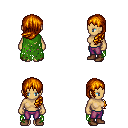
a pixel art fantasy rpg character, female body template, human, tanned skin, green tattered cape, magenta pants, dark blonde left-swept hairstyle, brown shoes, four views (front, back, left, right), 2x2 character sprite sheet, small pixel art, hard edges, no anti-aliasing